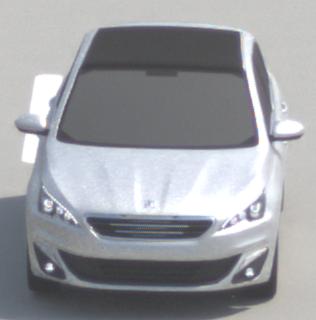
Make: Peugeot
Model: 308 VTi 82
Detailed model: 308 (II)
Model produced from: 2013/09
Model produced until: 2014/11
Doors: 5
Color: white
Road condition: dry road
Daytime: midday
Contrast: high contrast